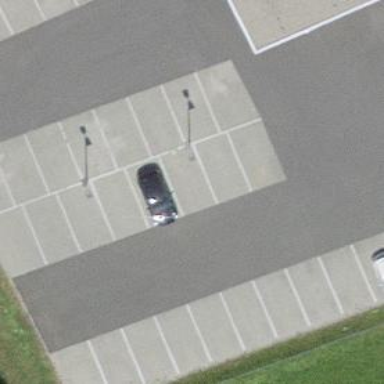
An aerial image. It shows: Parking area with surface.